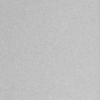
Label: dusty